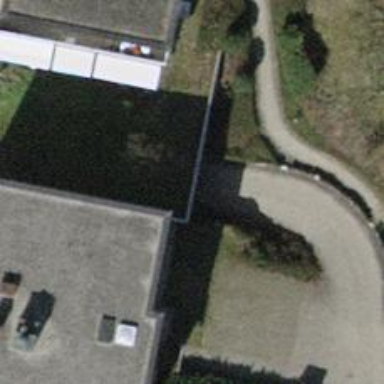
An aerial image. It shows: Parking entrance.